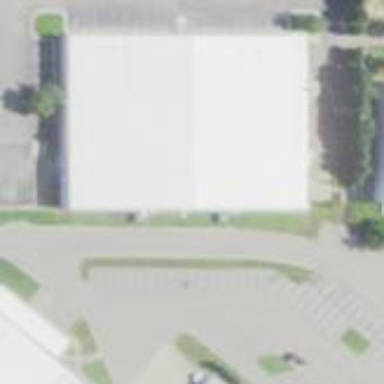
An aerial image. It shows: Commercial building.